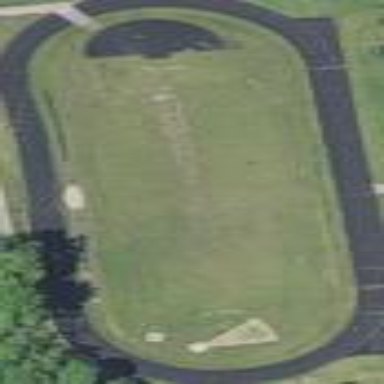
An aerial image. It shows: Track located within leisure land area.